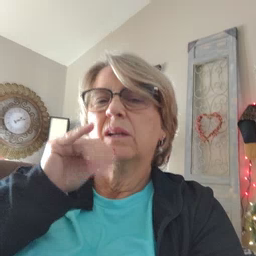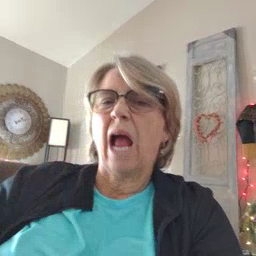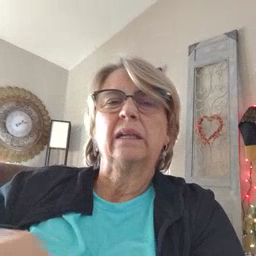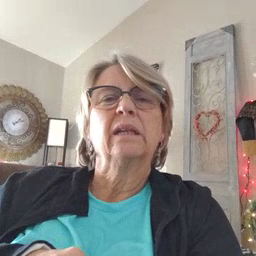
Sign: yucky